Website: macys
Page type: customer-info-address
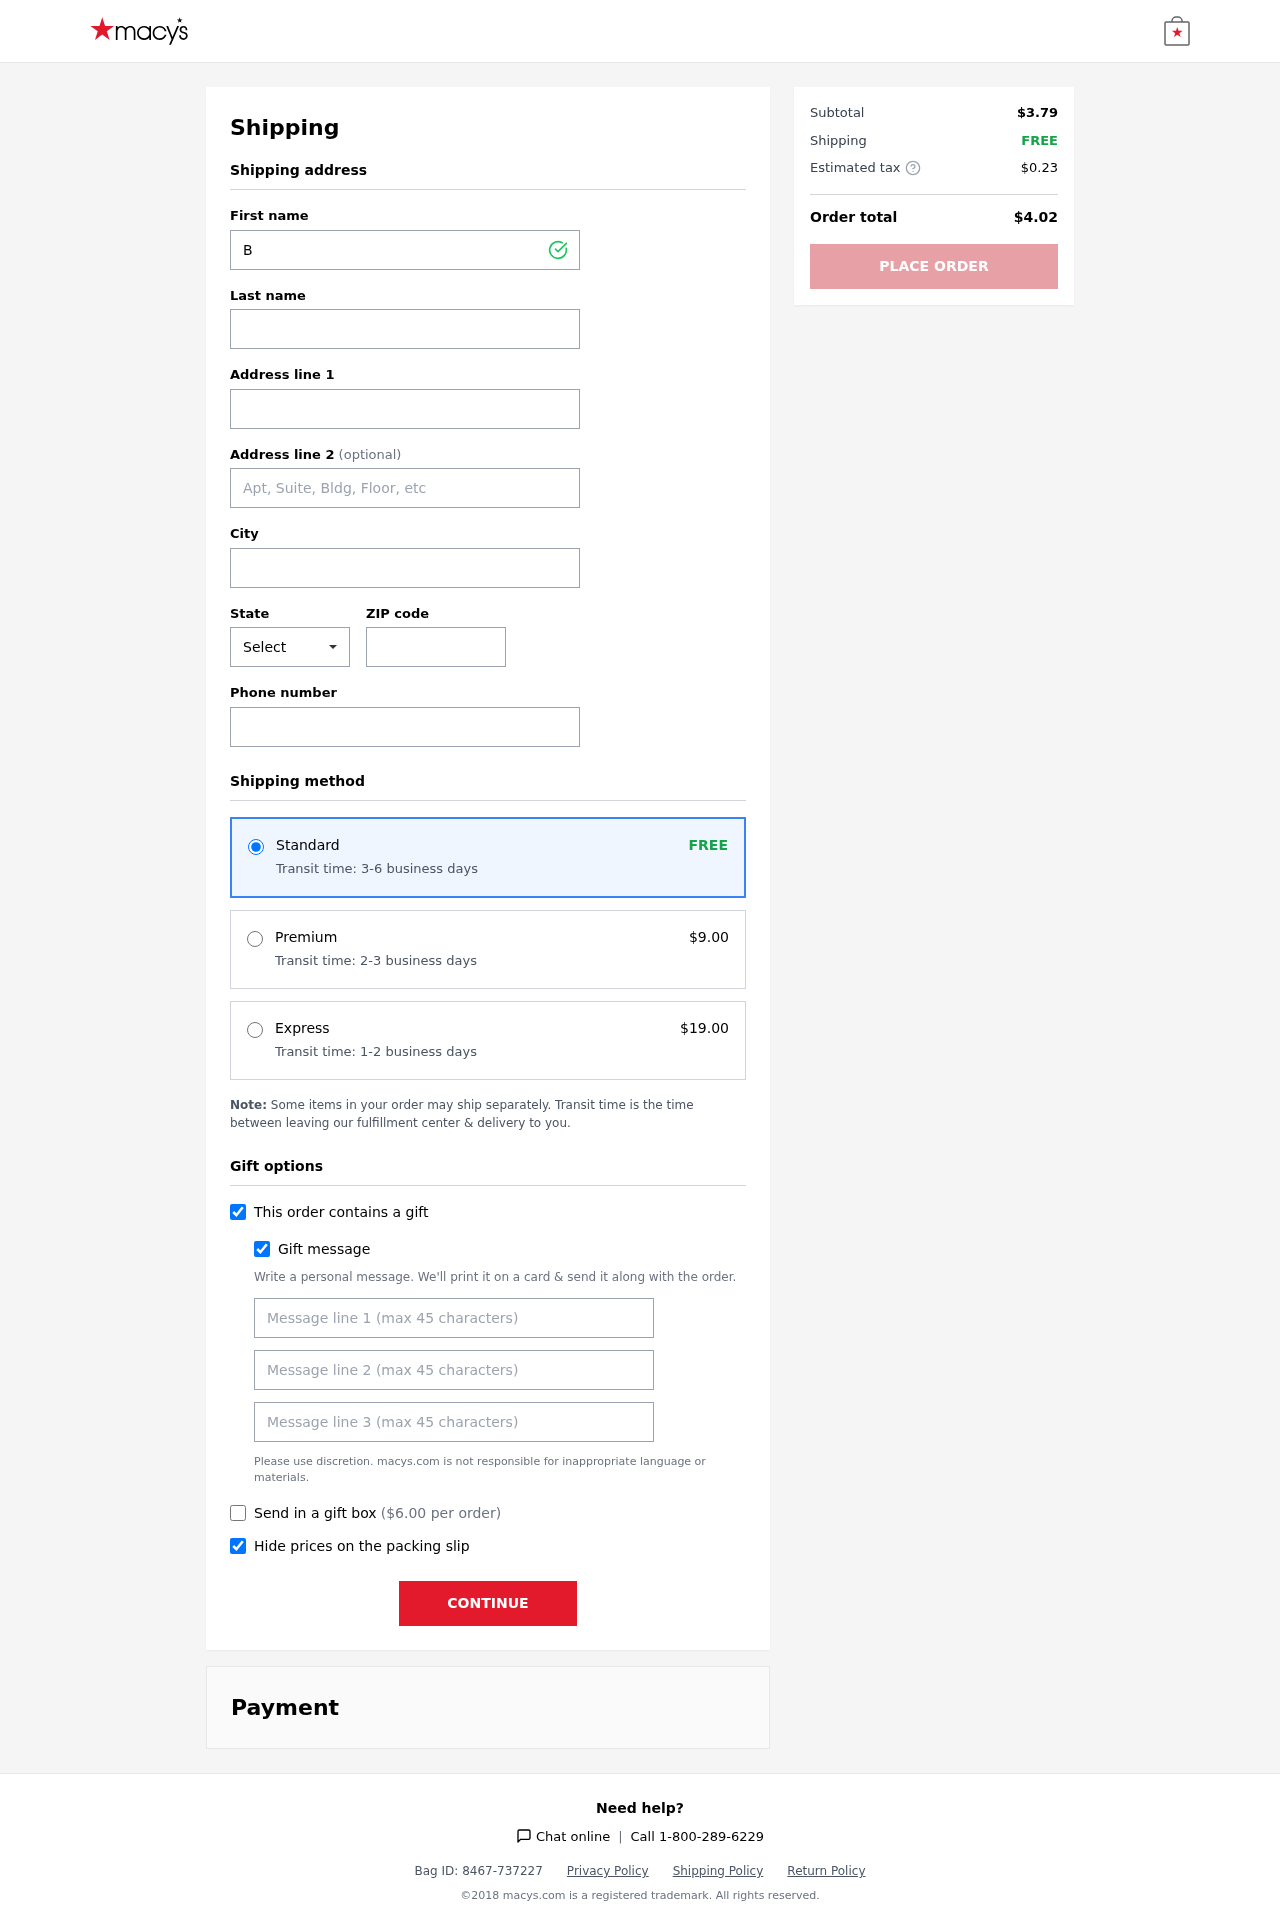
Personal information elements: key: PII_CITY
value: Erinfort
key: PII_FIRSTNAME
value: Bonnie
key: PII_GIFT_MESSAGE
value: Hey Maria, I thought these adorable little cookies would brighten your day and bring a sweet smile—just like you do for everyone around you! Enjoy the apple cinnamon goodness!  Bonnie
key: PII_LASTNAME
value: Cunningham
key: PII_PHONE
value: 7252413206
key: PII_POSTCODE
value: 36016
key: PII_STATE_ABBR
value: CO
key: PII_STREET
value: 9572 Moreno Spurs Apt. 371
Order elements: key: ORDER_SHIPPING_STANDARD
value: FREE
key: ORDER_SHIPPING_STANDARD_TIME
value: Transit time: 3-6 business days
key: ORDER_SHIPPING_PREMIUM
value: $9.00
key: ORDER_SHIPPING_PREMIUM_TIME
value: Transit time: 2-3 business days
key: ORDER_SHIPPING_EXPRESS
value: $19.00
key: ORDER_SHIPPING_EXPRESS_TIME
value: Transit time: 1-2 business days
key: ORDER_GIFT_BOX_FEE
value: $6.00
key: ORDER_SUBTOTAL
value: $3.79
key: ORDER_SHIPPING_COST
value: FREE
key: ORDER_TAX
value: $0.23
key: ORDER_TOTAL
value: $4.02